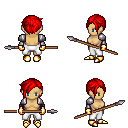
a pixel art fantasy rpg character, female body template, human, tanned skin, steel arm armor, white pants, red pixie cut hairstyle, gold gloves, gold boots, spear, four views (front, back, left, right), 2x2 character sprite sheet, small pixel art, hard edges, no anti-aliasing